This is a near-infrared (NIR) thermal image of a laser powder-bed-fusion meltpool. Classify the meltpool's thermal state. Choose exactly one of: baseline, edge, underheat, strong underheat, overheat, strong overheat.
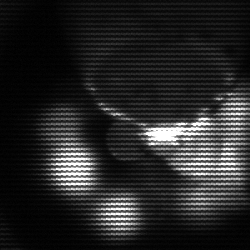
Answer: edge